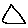
Label: triangle